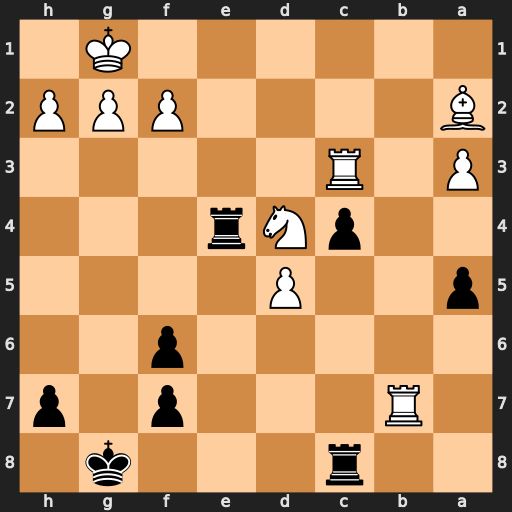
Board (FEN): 2r3k1/1R3p1p/5p2/p2P4/2pNr3/P1R5/B4PPP/6K1
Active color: b
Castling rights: -
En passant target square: -
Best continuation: Re1#